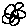
Label: flower